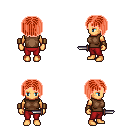
a pixel art fantasy rpg character, female body template, human, tanned skin, brown sleeveless shirt, red pants, red pageboy hairstyle, leather bracers, dagger, four views (front, back, left, right), 2x2 character sprite sheet, small pixel art, hard edges, no anti-aliasing